Interaction volume radius: 10 \u00c5
Interaction volume height: 20 \u00c5
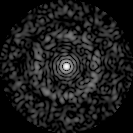
Disorder parameter: 0.8411